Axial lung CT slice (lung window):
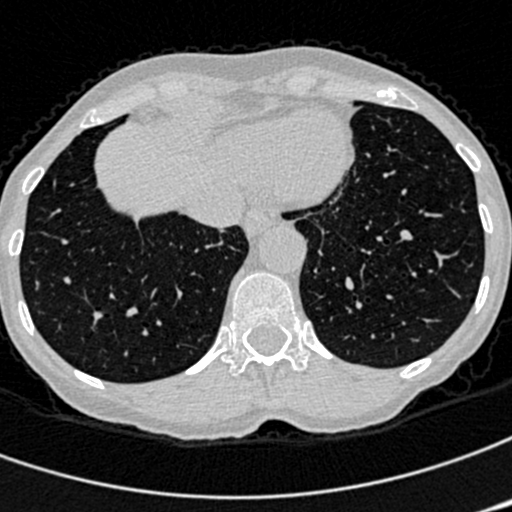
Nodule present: no